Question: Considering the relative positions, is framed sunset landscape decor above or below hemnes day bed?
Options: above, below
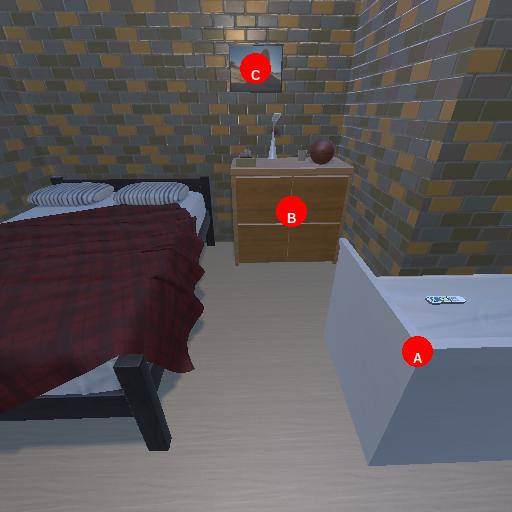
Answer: above